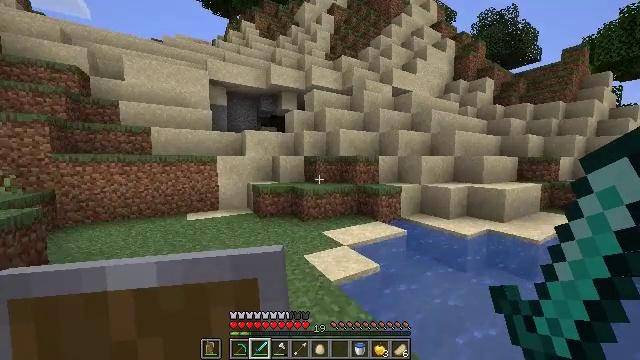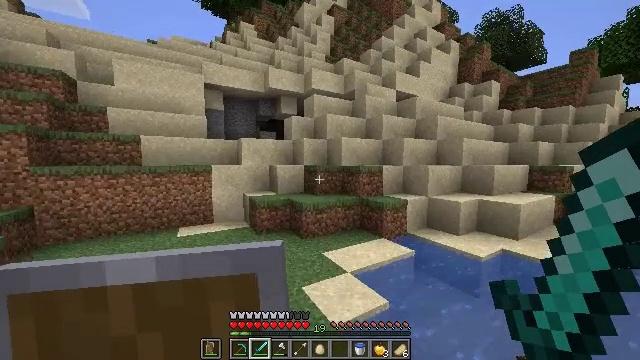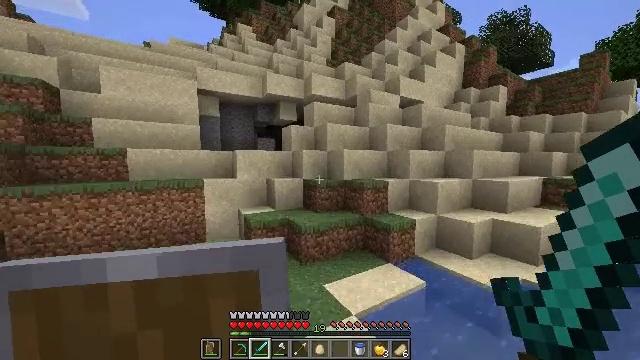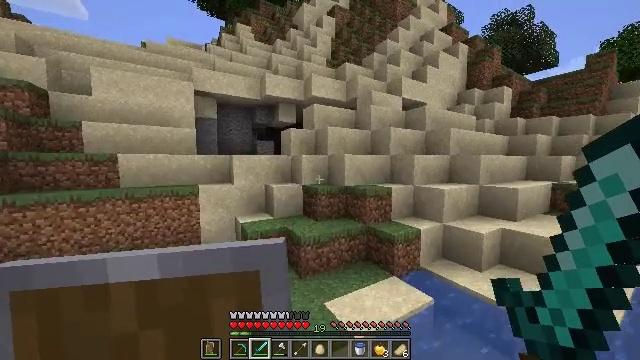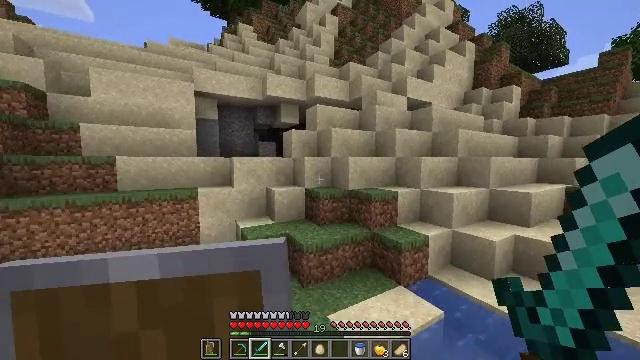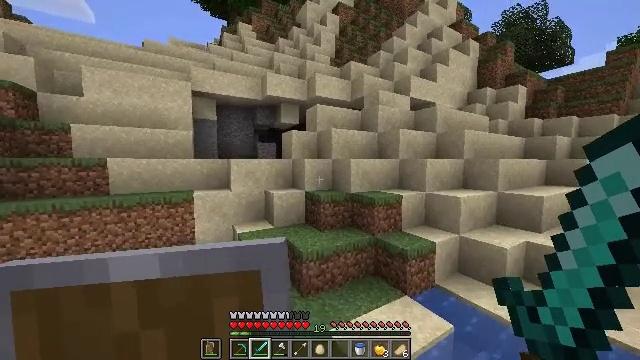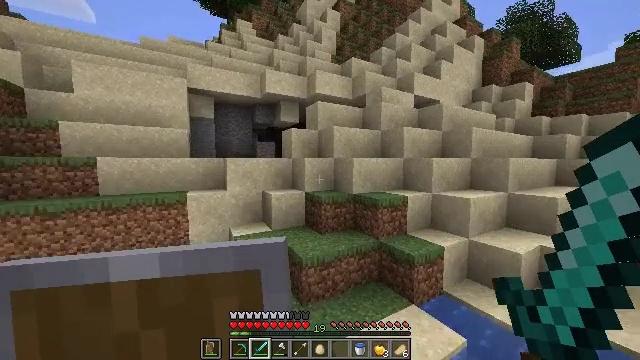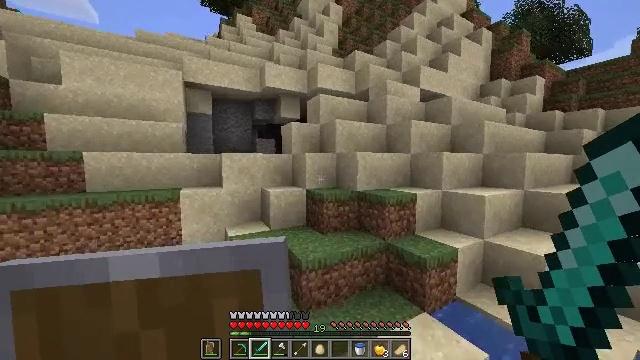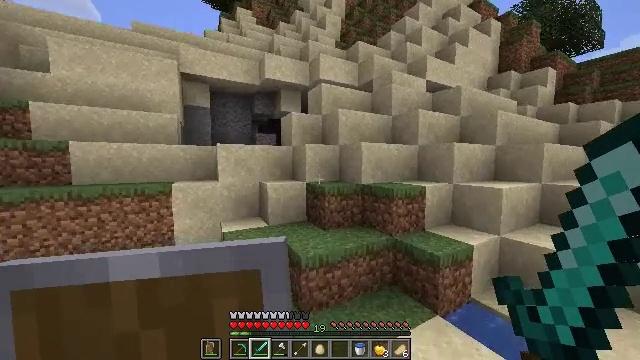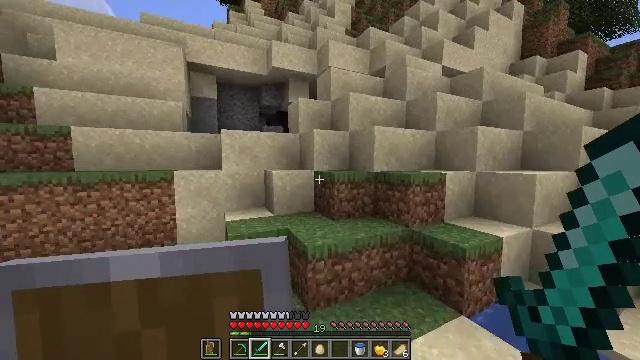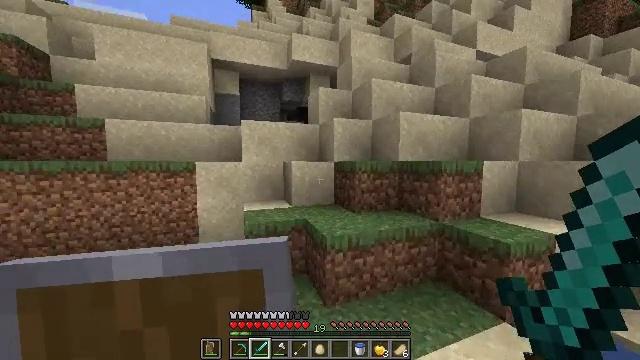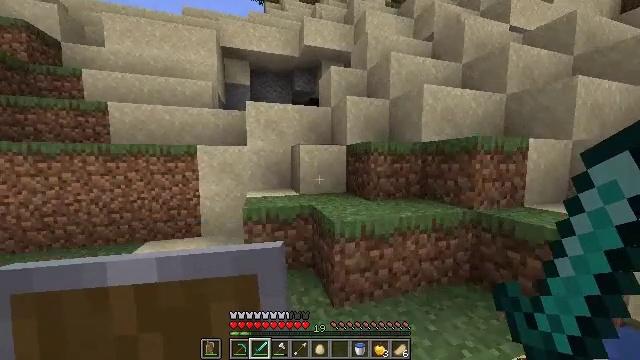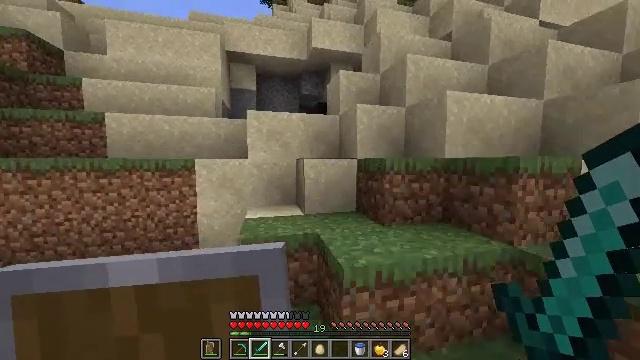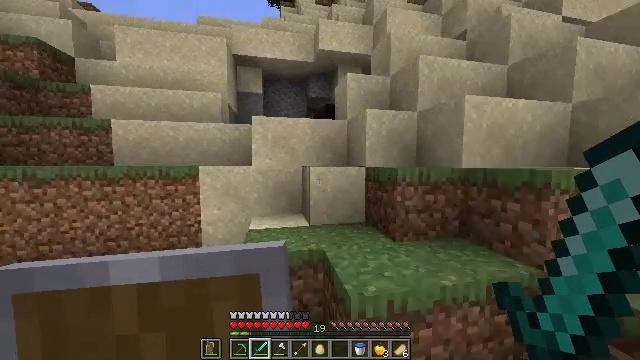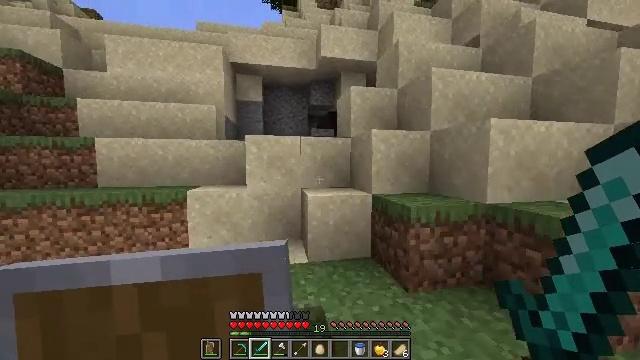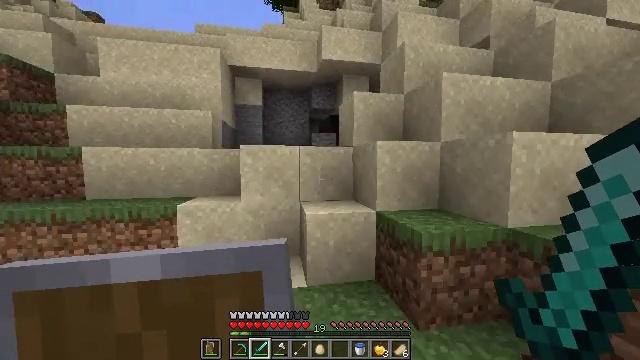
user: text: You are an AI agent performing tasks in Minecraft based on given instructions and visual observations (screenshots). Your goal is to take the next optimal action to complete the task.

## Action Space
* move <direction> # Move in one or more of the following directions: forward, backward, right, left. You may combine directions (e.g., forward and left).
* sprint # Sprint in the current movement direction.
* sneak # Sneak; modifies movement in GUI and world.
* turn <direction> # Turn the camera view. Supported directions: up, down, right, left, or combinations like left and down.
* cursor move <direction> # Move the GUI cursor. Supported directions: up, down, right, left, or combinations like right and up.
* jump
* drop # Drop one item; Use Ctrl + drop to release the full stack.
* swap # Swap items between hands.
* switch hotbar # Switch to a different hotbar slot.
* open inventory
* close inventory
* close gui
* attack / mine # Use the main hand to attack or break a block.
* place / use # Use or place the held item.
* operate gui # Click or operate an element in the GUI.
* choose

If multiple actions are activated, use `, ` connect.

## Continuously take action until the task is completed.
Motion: motion action
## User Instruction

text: Collect sand to make glass.
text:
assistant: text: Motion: move forward, sprint, jump
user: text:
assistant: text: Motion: move forward, sprint, jump
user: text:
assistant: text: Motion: move forward, sprint, jump
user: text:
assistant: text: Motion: move forward, sprint, jump
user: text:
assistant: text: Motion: move forward, sprint
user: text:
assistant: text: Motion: move forward, sprint
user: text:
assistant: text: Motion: move forward, sprint
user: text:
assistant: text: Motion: move forward, sprint
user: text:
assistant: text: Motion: move forward, sprint, turn left
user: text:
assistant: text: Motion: move forward, sprint, turn left
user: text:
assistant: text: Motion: move forward, sprint, turn left
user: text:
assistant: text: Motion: move forward, sprint, turn left, jump
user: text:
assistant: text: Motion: move forward, sprint, turn left, jump
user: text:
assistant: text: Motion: move forward, sprint, jump
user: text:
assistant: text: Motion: move forward, sprint, jump
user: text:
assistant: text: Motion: move forward, sprint, jump
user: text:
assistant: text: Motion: move forward, sprint, jump
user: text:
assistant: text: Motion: move forward, sprint
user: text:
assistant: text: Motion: move forward, sprint
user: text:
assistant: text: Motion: move forward, sprint
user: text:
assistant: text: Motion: move forward, sprint
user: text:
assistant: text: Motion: move forward, sprint, turn left and down
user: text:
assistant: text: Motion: move forward, sprint, turn left, jump
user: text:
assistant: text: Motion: move forward, sprint, turn left, jump
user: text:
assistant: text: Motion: move forward, sprint, turn left, jump
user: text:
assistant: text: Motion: move forward, sprint, jump
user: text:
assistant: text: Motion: move forward, sprint
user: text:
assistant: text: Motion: move forward, sprint
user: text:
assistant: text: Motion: move forward, sprint
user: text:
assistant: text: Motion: move forward, sprint, turn right and down